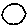
Label: circle